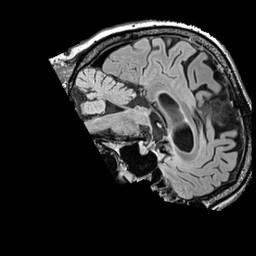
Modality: FLAIR
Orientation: sagittal
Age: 52
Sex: male
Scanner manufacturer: siemens
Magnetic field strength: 3 T
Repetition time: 5 s
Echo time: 0.387 s